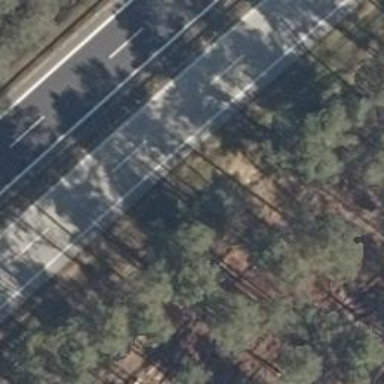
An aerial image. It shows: Motorway with concrete surface.